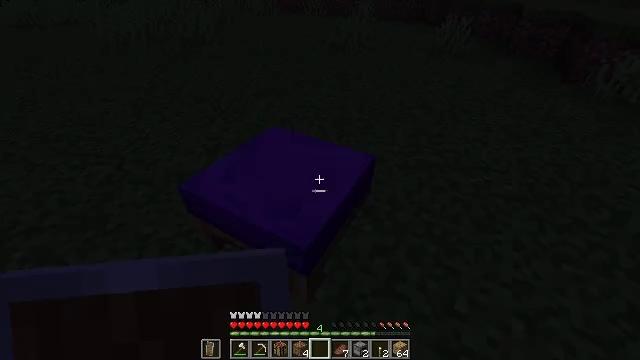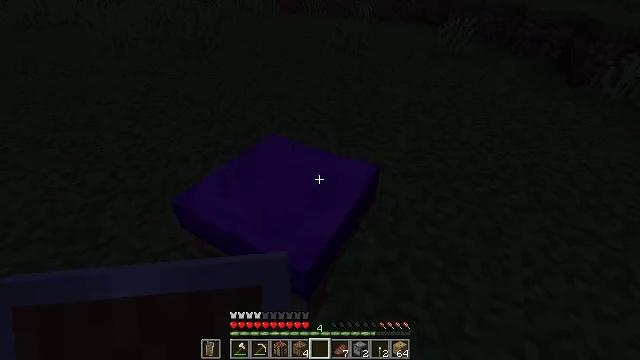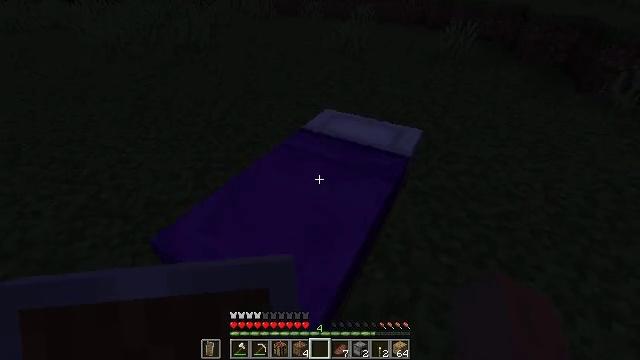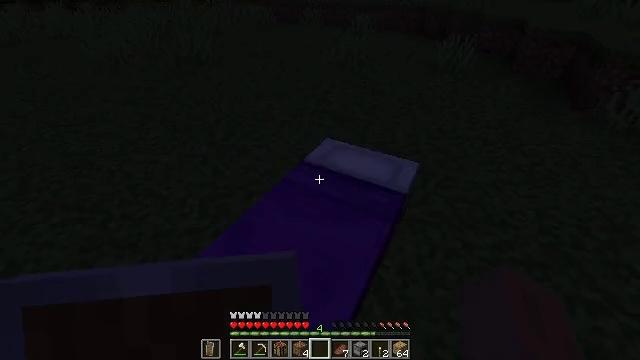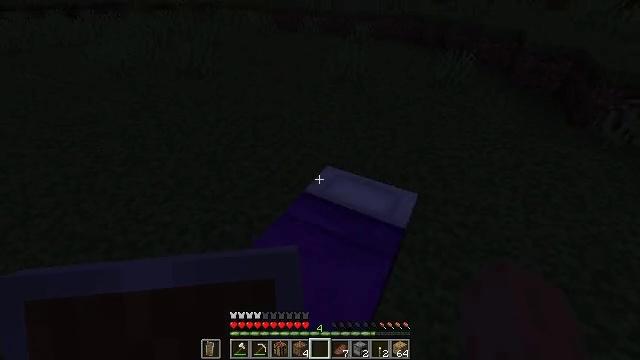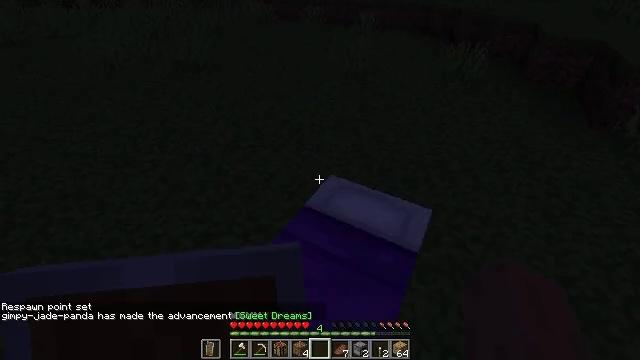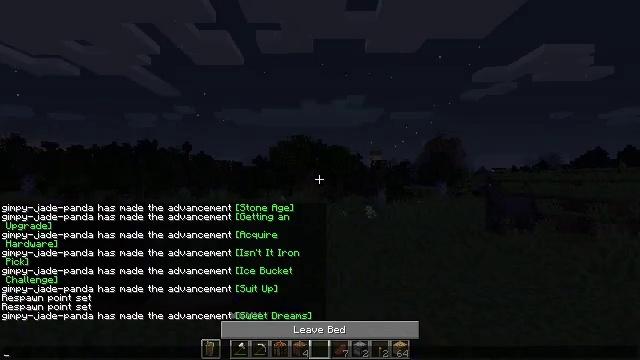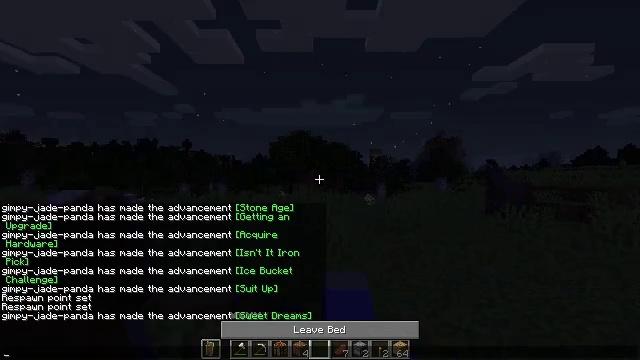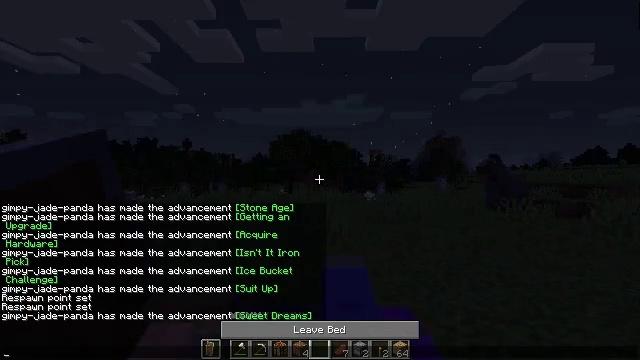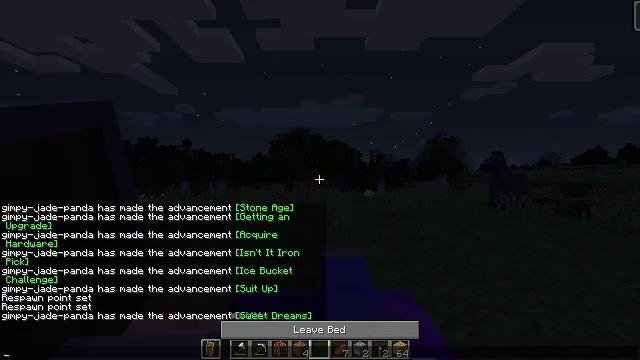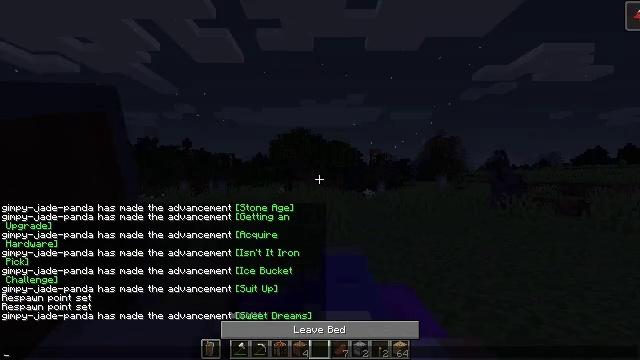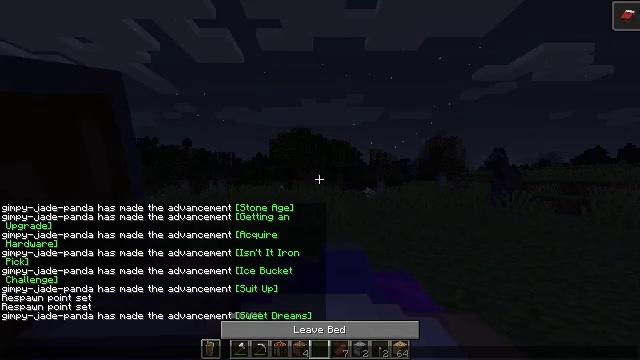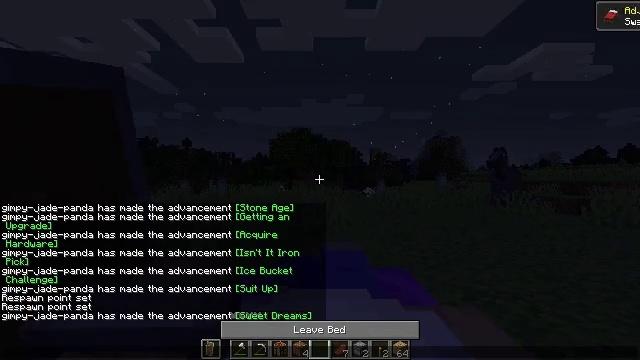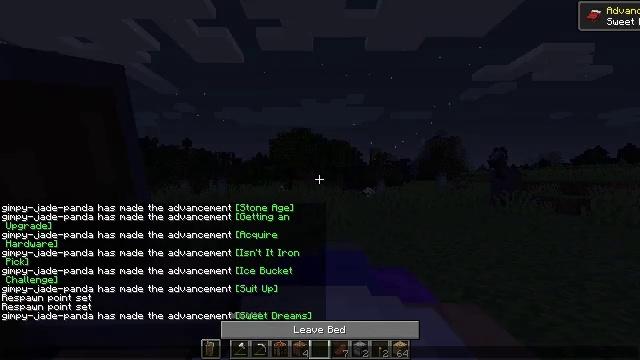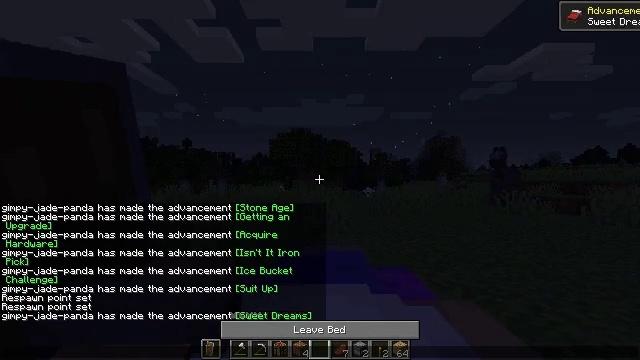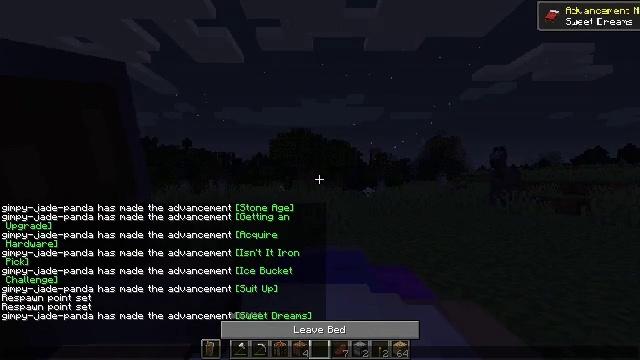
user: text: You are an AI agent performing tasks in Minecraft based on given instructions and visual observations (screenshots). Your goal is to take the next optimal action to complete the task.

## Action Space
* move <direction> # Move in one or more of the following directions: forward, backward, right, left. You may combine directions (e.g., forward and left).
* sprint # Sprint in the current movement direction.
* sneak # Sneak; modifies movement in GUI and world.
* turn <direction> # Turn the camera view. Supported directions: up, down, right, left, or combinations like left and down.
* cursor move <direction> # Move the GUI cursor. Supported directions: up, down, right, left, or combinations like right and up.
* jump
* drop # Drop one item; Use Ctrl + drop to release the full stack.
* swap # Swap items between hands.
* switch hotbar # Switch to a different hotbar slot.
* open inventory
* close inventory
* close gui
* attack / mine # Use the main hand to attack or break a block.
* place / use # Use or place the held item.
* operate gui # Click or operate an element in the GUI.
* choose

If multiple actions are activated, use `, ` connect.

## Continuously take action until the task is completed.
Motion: motion action
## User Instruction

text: Take down the purple bed.
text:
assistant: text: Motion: move forward
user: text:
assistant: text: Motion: move forward
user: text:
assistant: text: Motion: move forward
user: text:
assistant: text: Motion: move forward, use / place
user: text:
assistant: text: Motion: move forward, turn down, use / place
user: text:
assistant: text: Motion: turn left and down, use / place
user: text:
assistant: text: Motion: cursor move down, open gui
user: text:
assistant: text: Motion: cursor move down
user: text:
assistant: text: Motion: cursor move down
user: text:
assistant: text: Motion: no_op
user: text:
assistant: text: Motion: no_op
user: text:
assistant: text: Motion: no_op
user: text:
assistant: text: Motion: no_op
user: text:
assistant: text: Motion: no_op
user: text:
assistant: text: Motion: no_op
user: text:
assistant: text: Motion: no_op
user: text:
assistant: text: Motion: cursor move right and up
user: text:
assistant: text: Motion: no_op
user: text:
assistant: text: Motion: no_op
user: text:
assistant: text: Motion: no_op
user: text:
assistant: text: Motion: no_op
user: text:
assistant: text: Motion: no_op
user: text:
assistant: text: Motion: no_op
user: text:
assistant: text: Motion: no_op
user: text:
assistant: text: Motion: no_op
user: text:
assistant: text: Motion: no_op
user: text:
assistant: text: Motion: no_op
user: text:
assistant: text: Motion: no_op
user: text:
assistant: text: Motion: no_op
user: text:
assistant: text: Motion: no_op